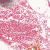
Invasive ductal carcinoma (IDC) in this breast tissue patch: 0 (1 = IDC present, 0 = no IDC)